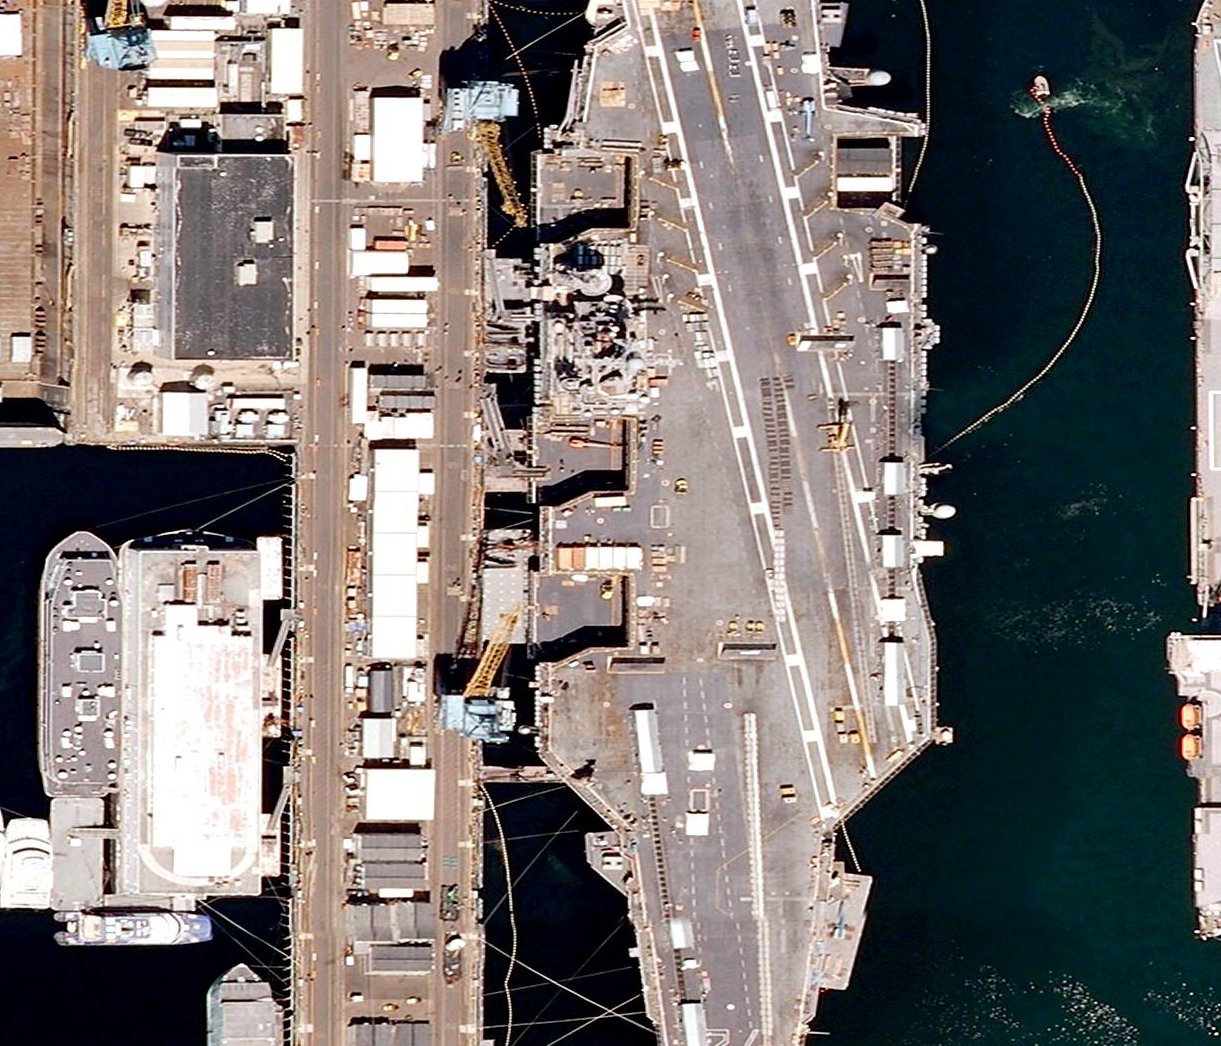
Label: Nimitz-class_aircraft_carrier